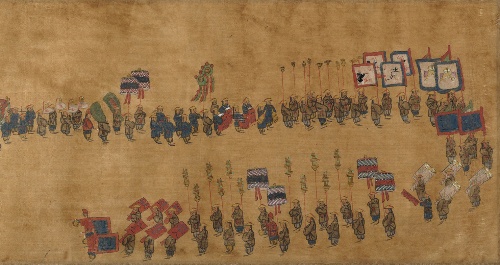
Artist: Unidentified artist
Date: late 19th century
Object type: Handscroll
Classification: Paintings
Medium: Handscroll; ink and color on silk
Culture: China
Period: Qing dynasty (1644–1911)
Dimensions: 9 3/4 x 25 1/2 in. (24.8 x 64.8 cm)
Department: Asian Art
Credit line: Gift of Mrs. Henry J. Bernheim, 1945
Accession year: 1945
Repository: Metropolitan Museum of Art, New York, NY
Tags: Human Figures|Flags